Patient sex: M
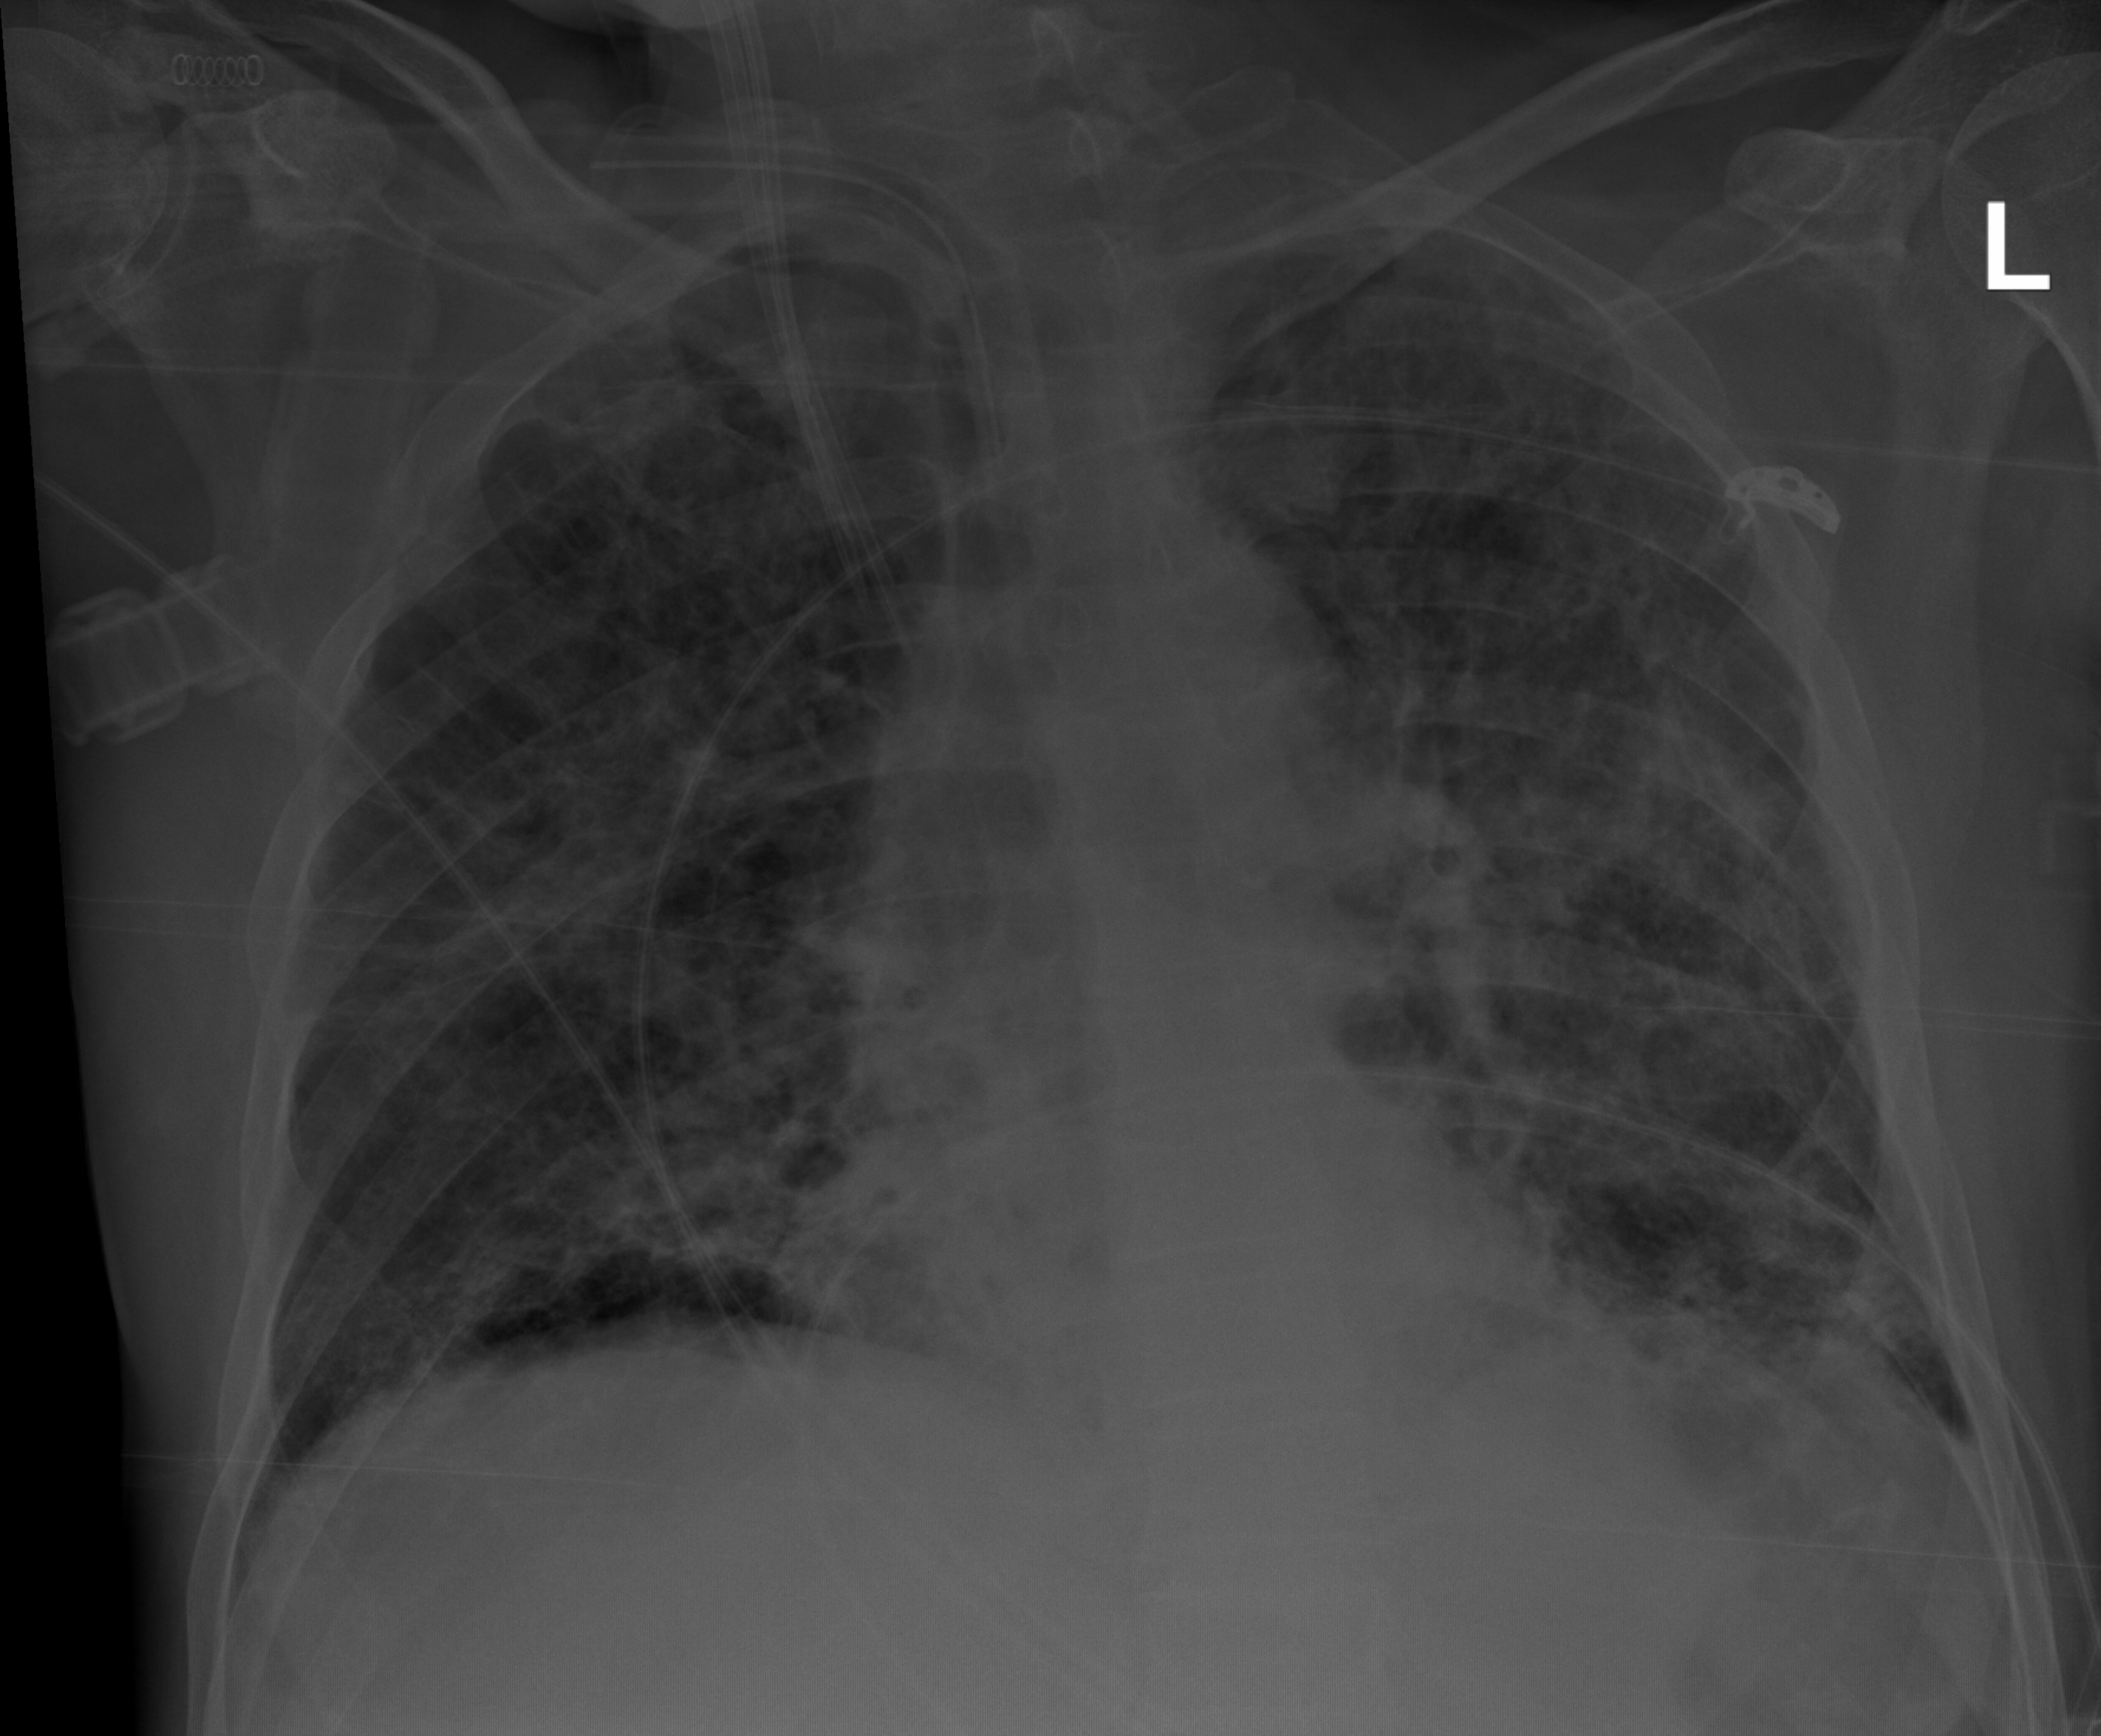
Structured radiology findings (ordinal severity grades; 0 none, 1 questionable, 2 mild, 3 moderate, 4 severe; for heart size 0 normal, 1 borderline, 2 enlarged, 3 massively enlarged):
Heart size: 0
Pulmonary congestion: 0
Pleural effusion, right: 0
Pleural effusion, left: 2
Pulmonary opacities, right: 3
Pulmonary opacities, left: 3
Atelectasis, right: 2
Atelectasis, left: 2